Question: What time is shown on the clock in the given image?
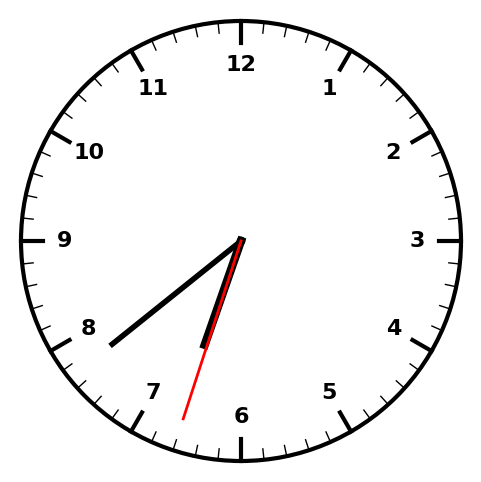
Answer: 06:38:33